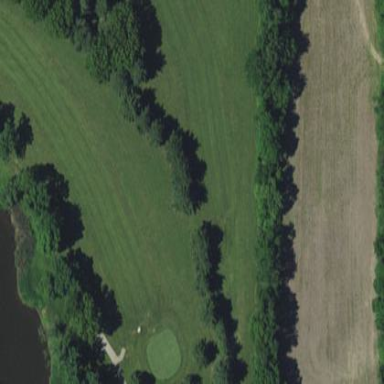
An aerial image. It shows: Rough area in golf course.